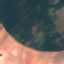
Label: AnnualCrop